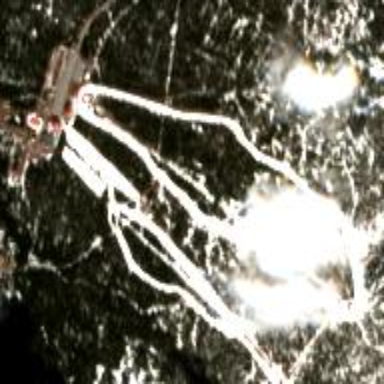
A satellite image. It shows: Sports centre dedicated to skiing.